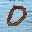
Label: 0